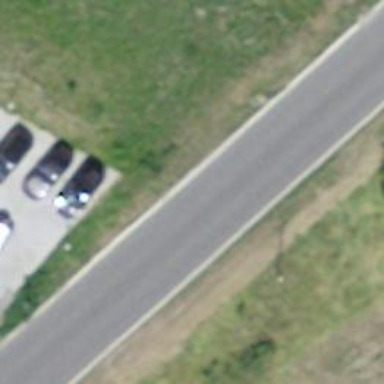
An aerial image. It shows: Bus stop along the road.